Question: I installed Xamarin & XamarinStudio on Win7 x64 and I am able to build and test (on emu) basic android apps.
But when I'm trying to create C# Portable Class Library there is no checkbox for Android or iOS. Screenshot attached.

Could you help please?
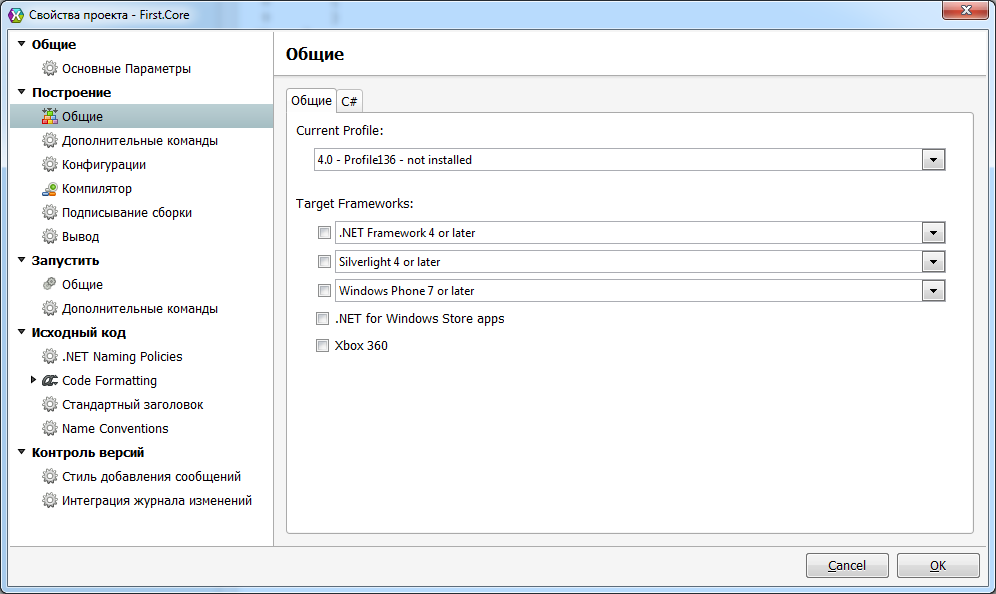
Answer: <URL> - use instructions from this article, particularly I needed to run PortableLibraryTools.exe /buildmachine with the Command Prompt and then reinstall the whole Xamarin.